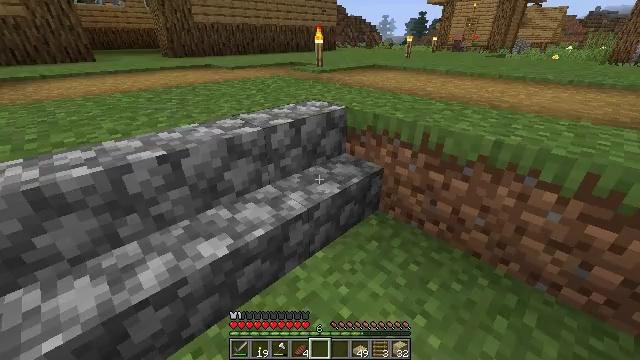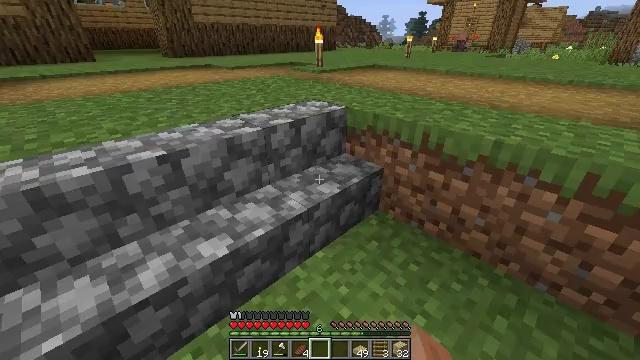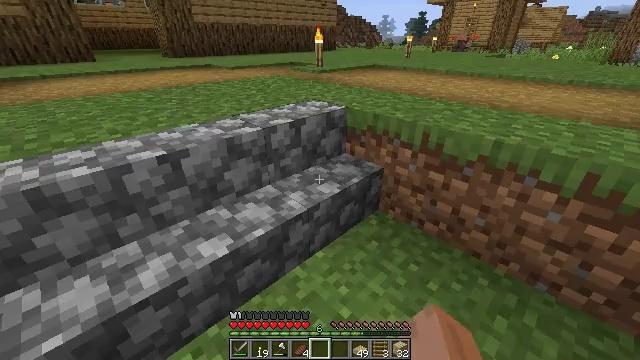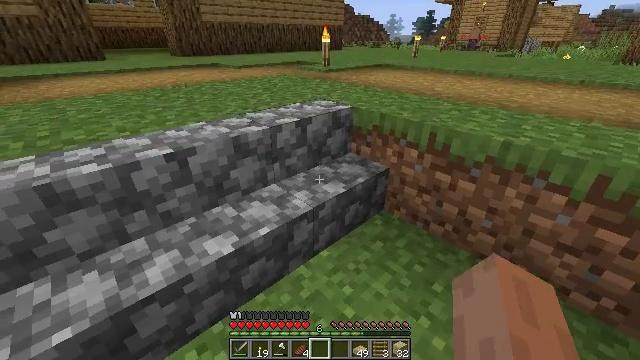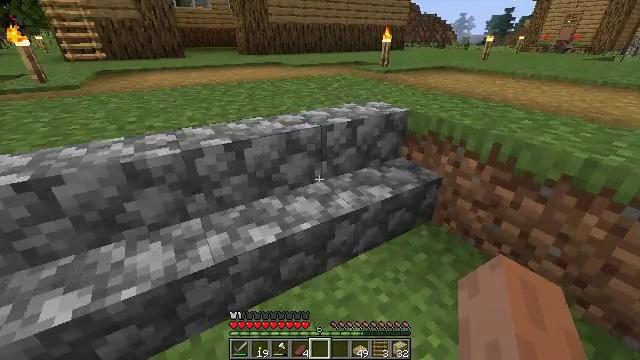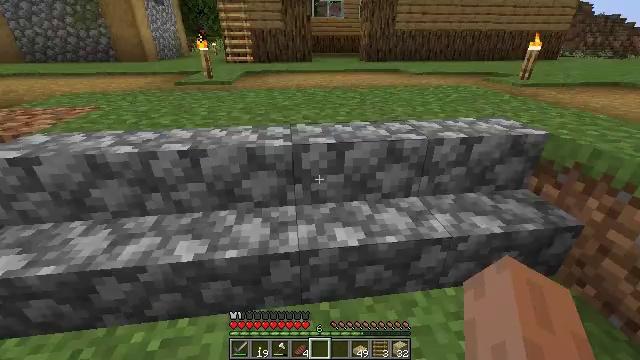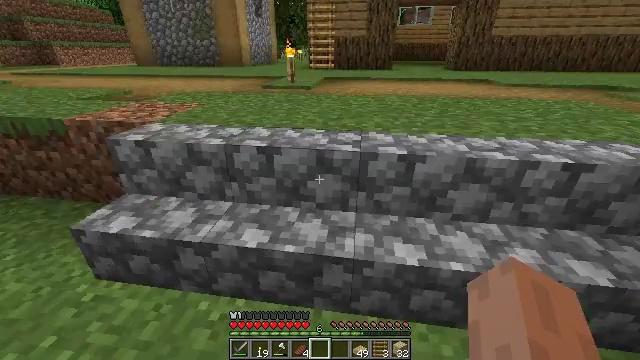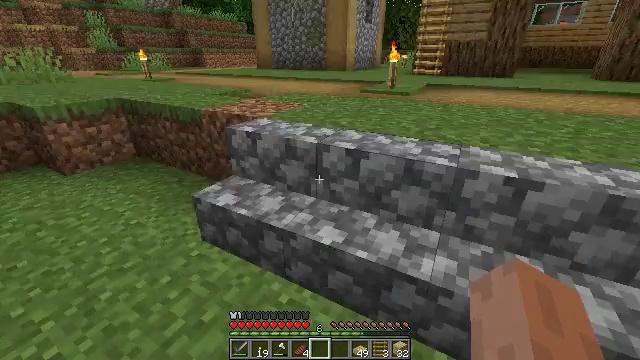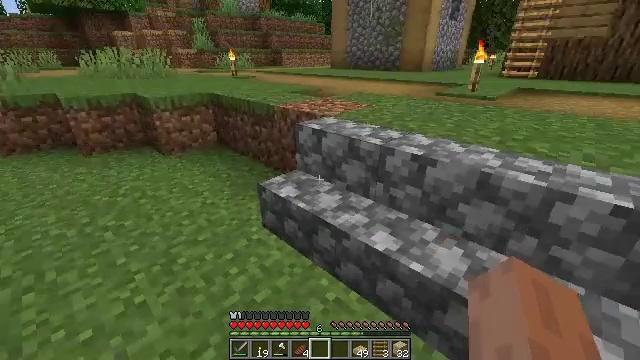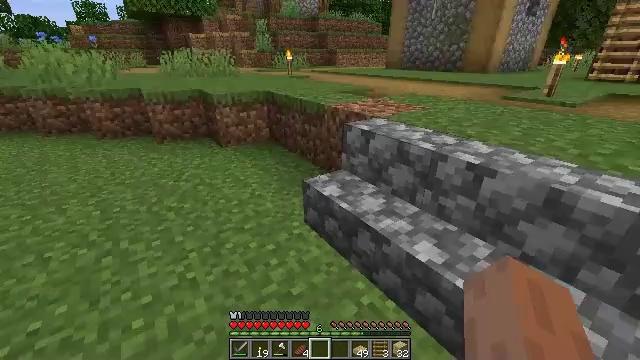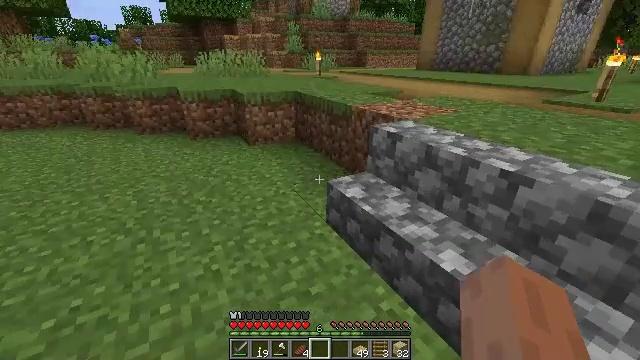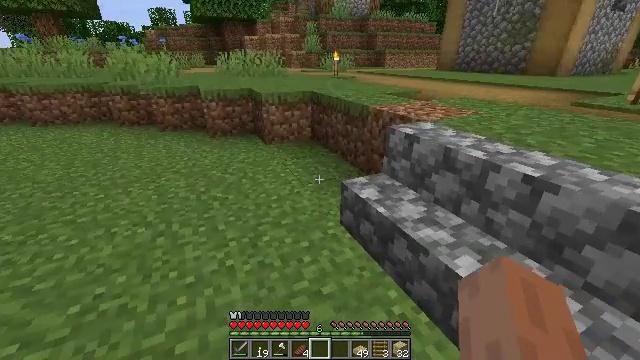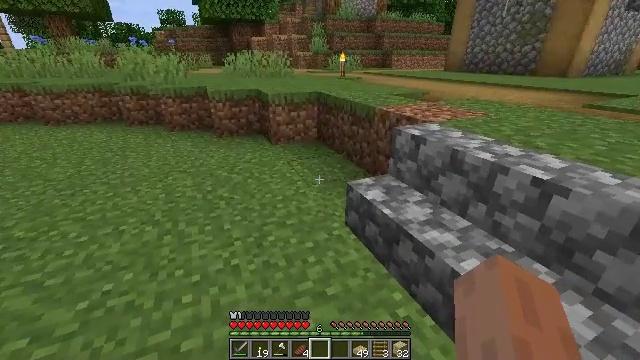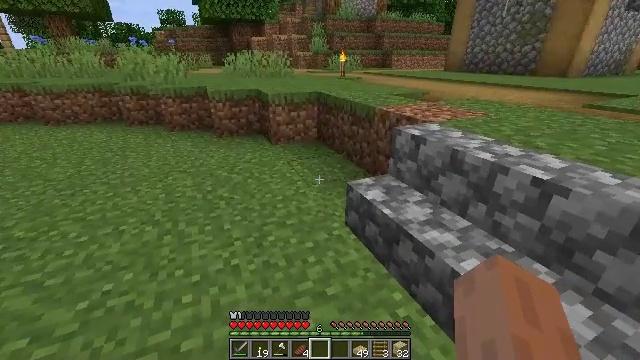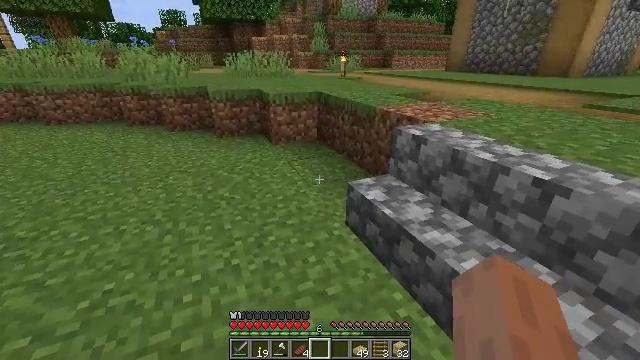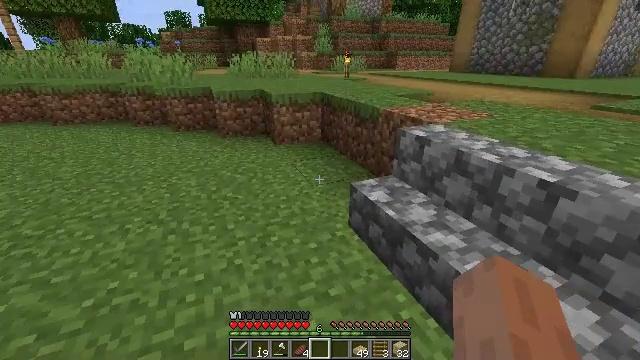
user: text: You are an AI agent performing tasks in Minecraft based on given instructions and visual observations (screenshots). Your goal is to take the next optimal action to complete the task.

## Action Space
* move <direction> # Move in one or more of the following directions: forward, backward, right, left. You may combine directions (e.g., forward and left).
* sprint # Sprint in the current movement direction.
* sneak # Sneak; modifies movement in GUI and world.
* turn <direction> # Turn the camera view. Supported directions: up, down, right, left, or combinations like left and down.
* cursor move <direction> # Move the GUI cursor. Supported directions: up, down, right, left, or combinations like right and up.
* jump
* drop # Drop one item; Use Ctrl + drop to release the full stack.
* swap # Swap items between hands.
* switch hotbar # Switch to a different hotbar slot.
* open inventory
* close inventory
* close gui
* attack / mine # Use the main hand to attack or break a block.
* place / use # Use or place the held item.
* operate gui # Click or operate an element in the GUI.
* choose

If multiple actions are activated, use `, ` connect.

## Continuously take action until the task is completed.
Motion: motion action
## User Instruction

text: Craft cobblestone stairs.
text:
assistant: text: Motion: no_op
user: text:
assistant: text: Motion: no_op
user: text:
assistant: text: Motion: turn left
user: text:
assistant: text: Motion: turn left
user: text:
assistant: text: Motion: turn left and up
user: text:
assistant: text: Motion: turn left and up
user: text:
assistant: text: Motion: turn left
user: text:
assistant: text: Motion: turn left
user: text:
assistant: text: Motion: turn left
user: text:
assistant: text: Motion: turn left
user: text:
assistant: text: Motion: turn left
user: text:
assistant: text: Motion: turn left
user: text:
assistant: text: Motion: no_op
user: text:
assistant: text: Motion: no_op
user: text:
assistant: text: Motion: no_op
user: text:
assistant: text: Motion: turn left
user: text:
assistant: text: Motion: move forward, turn left
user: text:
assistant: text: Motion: move forward, turn left
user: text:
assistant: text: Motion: move forward, turn left
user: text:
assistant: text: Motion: move forward, turn left
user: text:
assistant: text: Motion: move forward
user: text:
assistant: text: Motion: move forward
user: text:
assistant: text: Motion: move forward
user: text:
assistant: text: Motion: turn right
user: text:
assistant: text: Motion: turn right
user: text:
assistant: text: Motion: turn right
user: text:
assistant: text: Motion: turn right
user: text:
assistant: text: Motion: turn right
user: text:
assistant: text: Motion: turn right
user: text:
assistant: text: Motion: turn right